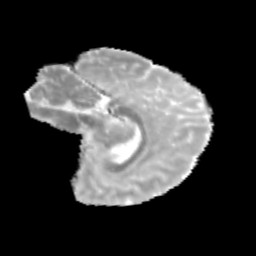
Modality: MD
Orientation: sagittal
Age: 10
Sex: female
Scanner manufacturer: siemens
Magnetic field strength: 3 T
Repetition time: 3.8 s
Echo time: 0.07 s